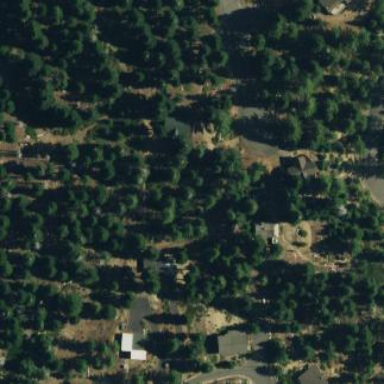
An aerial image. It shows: Evergreen needle-leaved woodland.